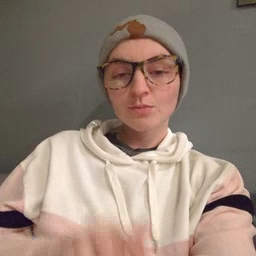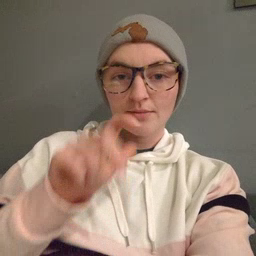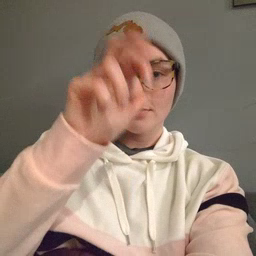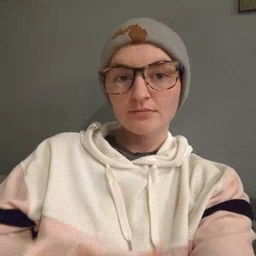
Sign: stairs